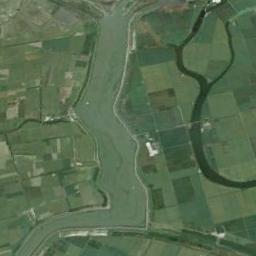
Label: river